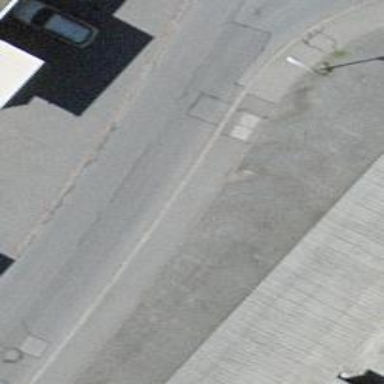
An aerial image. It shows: Asphalt sidewalk along the footway.